Question: I have spatial temporal data:
Daily measurements of 36 measurement stations for 425 days.
I want to do some analysis with these data in R, so I just created a data frame from the data, which looks like this:

For each of the Stations X10004, X10007, ... I have the latitude/longitude values, but I do not know how to add these information correctly to the data frame in order to use the available analysis tools of R.
How to do it? Or should I use other data structure possibilities of R and how?
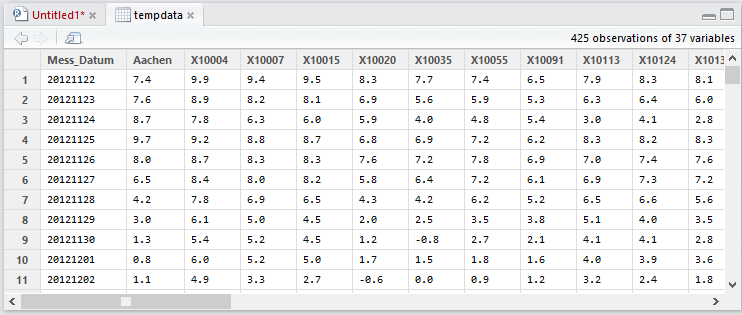
Answer: You need to melt your data into long format, and then merge. Once you've done that, you can use 'ddply'/'data.table'/'ggplot' etc.
'''
library(reshape2)
res <- merge(
melt(df, id.vars="date"),
lat.lon,
by.x="variable", by.y="loc.name"
)
head(res)
# variable date value lat lon
# 1 V1 2013-01-01 4 <PHONE> 0.815607
# 2 V1 2013-01-02 5 <PHONE> 0.815607
# 3 V1 2013-01-03 2 <PHONE> 0.815607
# 4 V1 2013-01-04 3 <PHONE> 0.815607
# 5 V1 2013-01-05 10 <PHONE> 0.815607
# 6 V1 2013-01-06 7 <PHONE> 0.815607
'''
In this case, think of 'variable' as station in your data. And here is the dummy data I created:
'''
df <- cbind(
data.frame(seq(as.Date("2013-01-01"), by="+1 day", length.out=10)),
as.data.frame(replicate(10, sample(1:10)))
)
names(df) <- c("date", paste0("V", 1:10))
head(df)
# date V1 V2 V3 V4 V5 V6 V7 V8 V9 V10
# 1 2013-01-01 4 9 5 10 8 5 7 9 1 1
# 2 2013-01-02 5 10 4 6 6 8 4 6 7 10
# 3 2013-01-03 2 8 1 5 5 3 10 4 9 4
# 4 2013-01-04 3 3 10 4 3 7 9 7 5 5
# 5 2013-01-05 10 6 9 7 10 10 5 5 3 6
# 6 2013-01-06 7 2 2 9 4 2 2 8 8 3
lat.lon <- data.frame(loc.name=paste0("V", 1:10), lat=runif(10), lon=runif(10))
head(lat.lon)
# loc.name lat lon
# 1 V1 <PHONE> <PHONE>
# 2 V2 <PHONE> <PHONE>
# 3 V3 <PHONE> <PHONE>
# 4 V4 <PHONE> <PHONE>
# 5 V5 <PHONE> <PHONE>
# 6 V6 <PHONE> <PHONE>
'''